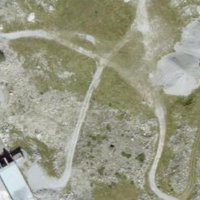
EUNIS habitat code: 31
Species observed at this site:
Rupicapra rupicapra
Phoenicurus ochruros